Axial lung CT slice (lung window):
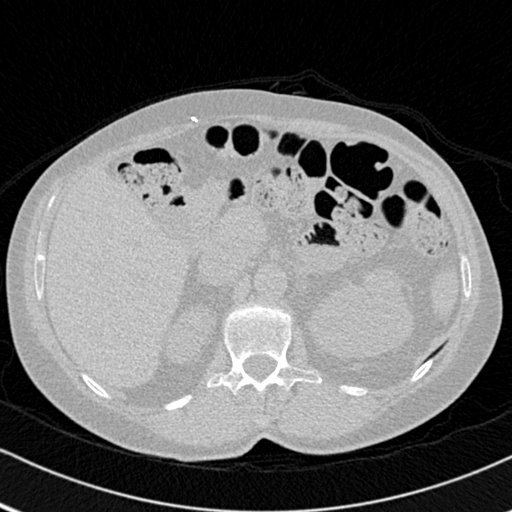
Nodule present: no